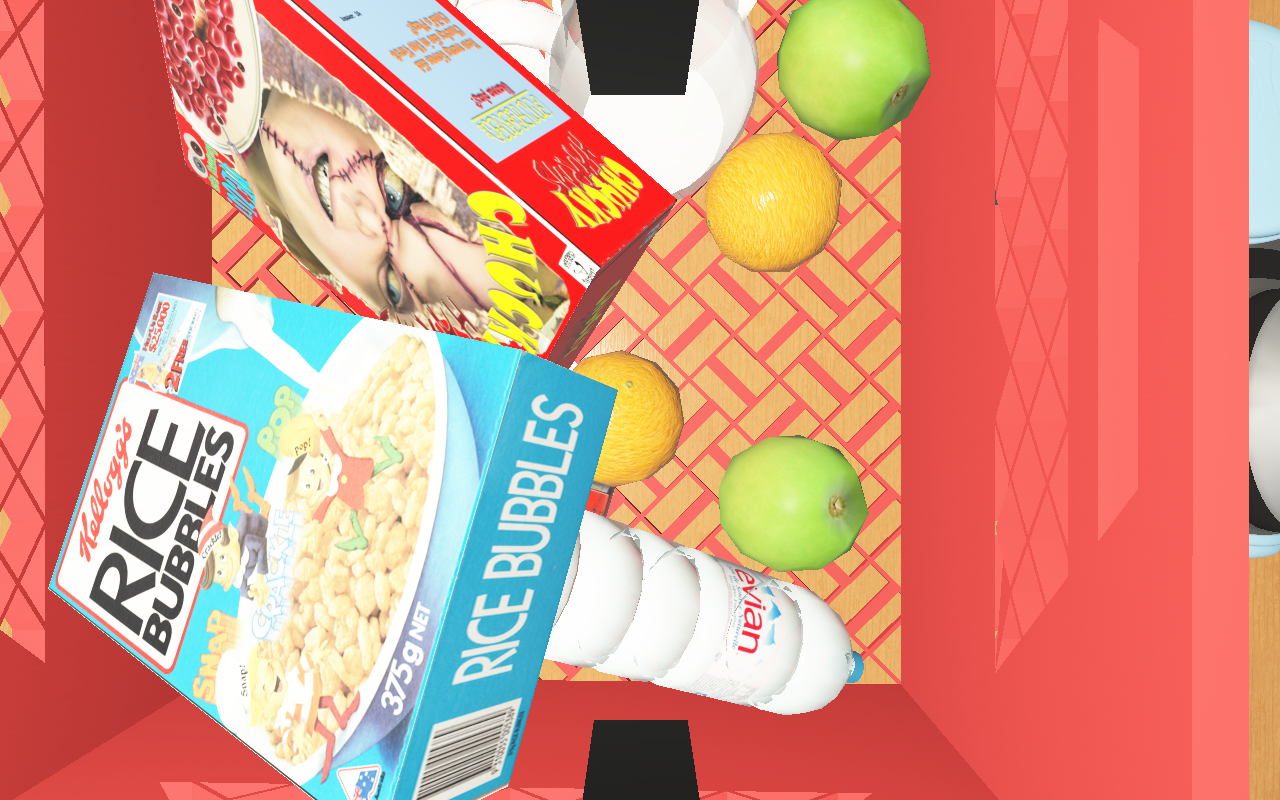
Objects in the scene:
carafe
water bottle
apple
orange
plate
cereal box
cereal box